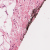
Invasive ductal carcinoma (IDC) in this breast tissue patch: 0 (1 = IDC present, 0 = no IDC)